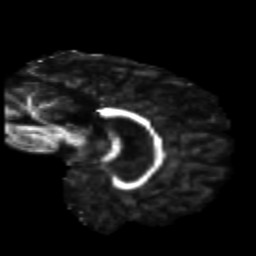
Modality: FA
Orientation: sagittal
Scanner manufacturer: siemens
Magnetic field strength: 3 T
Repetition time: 8.8 s
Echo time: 0.085 s